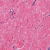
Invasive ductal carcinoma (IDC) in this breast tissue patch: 0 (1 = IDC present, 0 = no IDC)